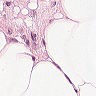
Metastatic tissue present: no